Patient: sex F, age 60
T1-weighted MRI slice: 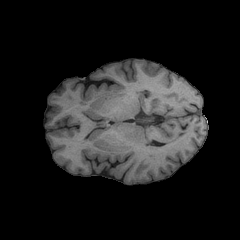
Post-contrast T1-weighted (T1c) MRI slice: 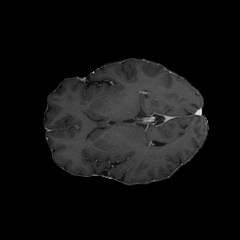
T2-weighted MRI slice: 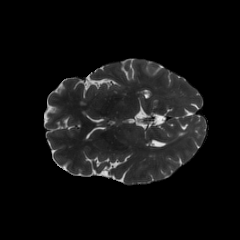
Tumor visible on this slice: no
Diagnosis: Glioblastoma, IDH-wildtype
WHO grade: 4